Question: A typical '' included with a VTK wiki example is shown below;
'''
cmake_minimum_required(VERSION 2.8)
PROJECT(Arrow)
find_package(VTK REQUIRED)
include(${VTK_USE_FILE})
add_executable(Arrow MACOSX_BUNDLE Arrow)
if(VTK_LIBRARIES)
target_link_libraries(Arrow ${VTK_LIBRARIES})
else()
target_link_libraries(Arrow vtkHybrid)
endif()
'''
I'm able to build the examples successfully in Windows 7 and Visual Studio 2012.

I would like to write a '' file so that I can build/run a (i.e. This one <URL>. I'm assuming I'm right in saying that they require different kinds of make files. The '' for '' is shown below.
'''
vtk_add_test_cxx(TestReebGraph.cxx NO_DATA NO_VALID NO_OUTPUT)
vtk_test_cxx_executable(${vtk-module}CxxTests)
'''
How would I write one for the testing class? Do I somehow have to merge the two?
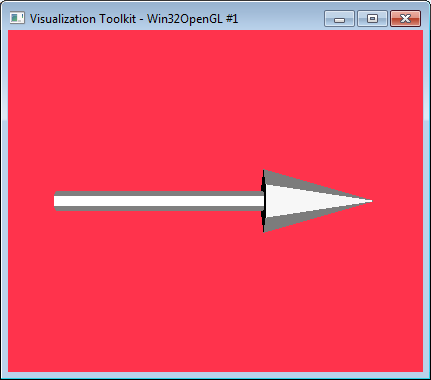
Answer: The cmake commands vtk_* are for writing tests inside of the VTK CMake system. What you'll want is to first enable_testing() in your CMakeLists.txt. Then you'll have to change the function TestReebGraph to be called 'main' in TestReebGraph.cxx. You can then use add_test(TestReebGraph TestReebGraph.cxx) to build the test that you have presumably copied into your project directory.